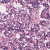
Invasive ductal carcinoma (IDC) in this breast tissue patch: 1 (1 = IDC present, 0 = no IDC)